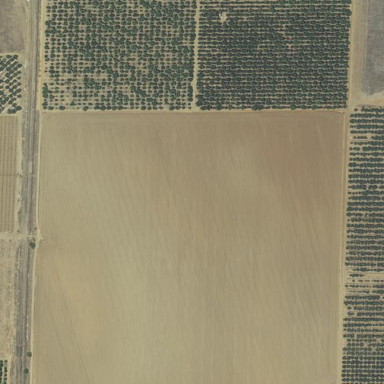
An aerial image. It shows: Orchard.